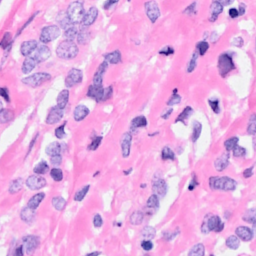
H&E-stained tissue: Breast